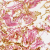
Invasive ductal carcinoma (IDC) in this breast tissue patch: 0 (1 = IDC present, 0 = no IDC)